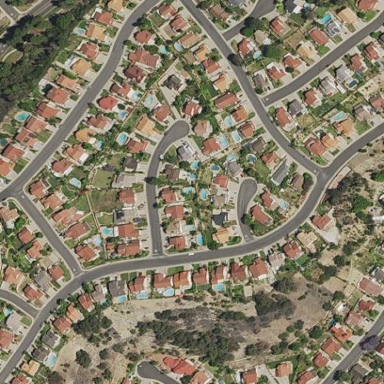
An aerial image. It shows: Residential area.